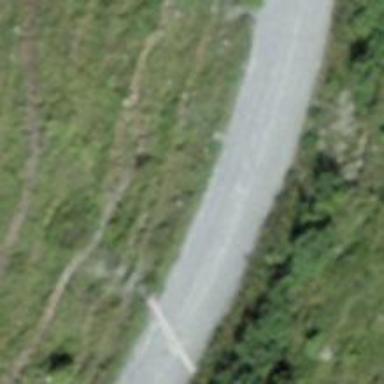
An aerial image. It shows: Downhill track with grade2 compacted surface.